Aerial crown-view tile of a tropical tree (Barro Colorado Island, Panama), acquired 20241112:
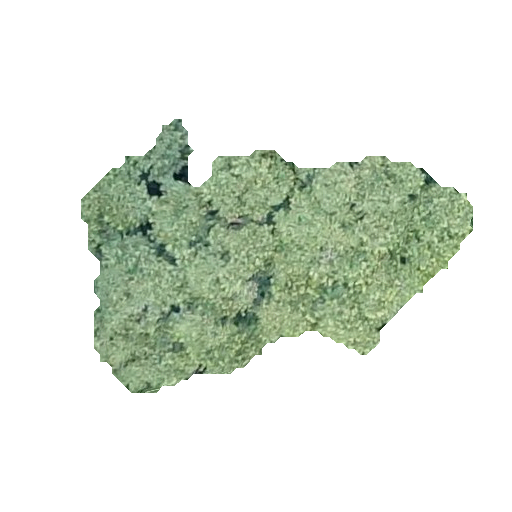
Species: Luehea seemannii
GBIF accepted scientific name: Luehea seemannii
Crown area: 104.503 m²